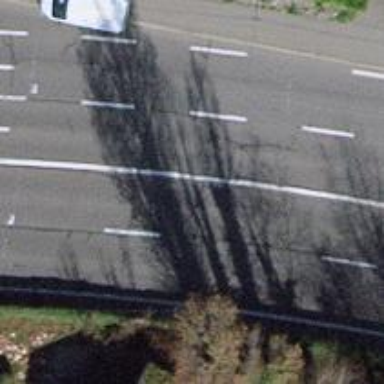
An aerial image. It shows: Primary highway with trolley wires overhead. The surface of the road is asphalt.